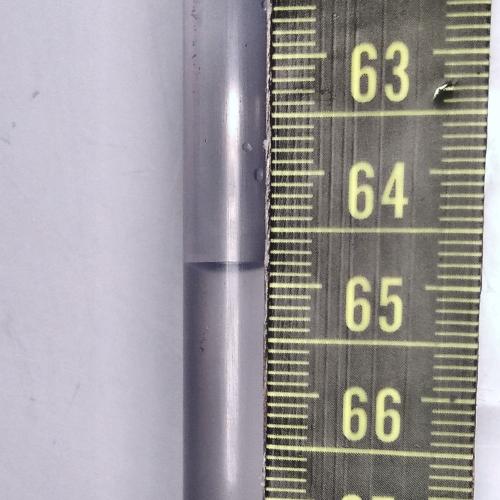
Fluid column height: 64.8 cm